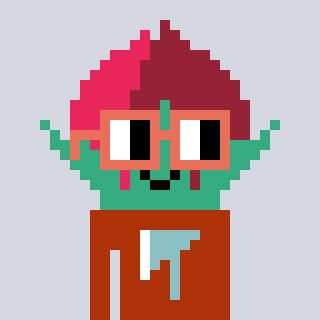
a pixel art character with square orange glasses, a rosebud-shaped head and a hotbrown-colored body on a cool background